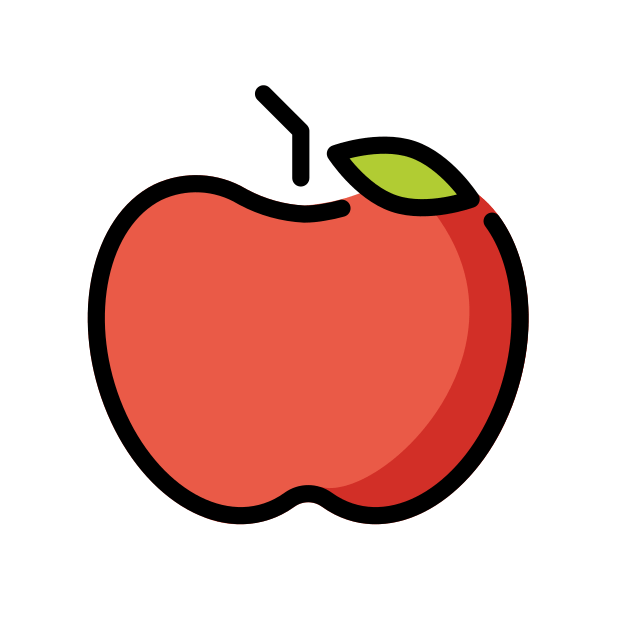
red apple